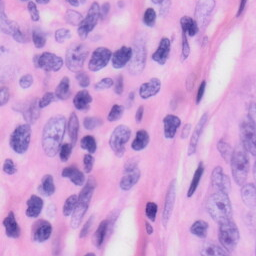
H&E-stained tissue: Skin